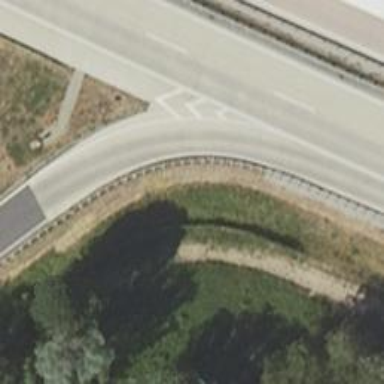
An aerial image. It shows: Asphalt motorway link.